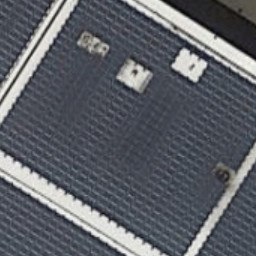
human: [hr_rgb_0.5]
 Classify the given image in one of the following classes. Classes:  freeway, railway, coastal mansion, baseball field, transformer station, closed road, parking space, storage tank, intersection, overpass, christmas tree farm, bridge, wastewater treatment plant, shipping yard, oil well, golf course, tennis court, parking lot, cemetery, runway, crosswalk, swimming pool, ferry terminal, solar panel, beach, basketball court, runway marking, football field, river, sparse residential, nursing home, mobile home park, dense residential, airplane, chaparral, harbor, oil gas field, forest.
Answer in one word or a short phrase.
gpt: solar panel